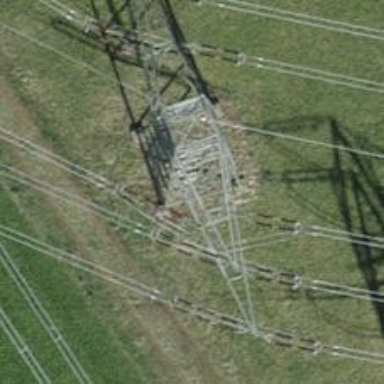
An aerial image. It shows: Three cables of power line.